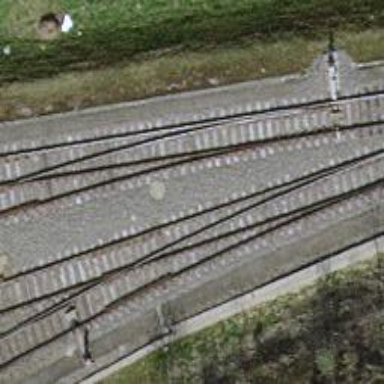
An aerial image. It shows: Single-track spur railway line.